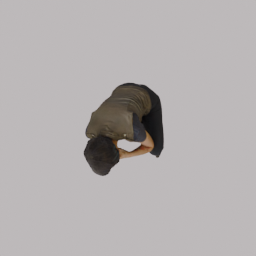
Label: people